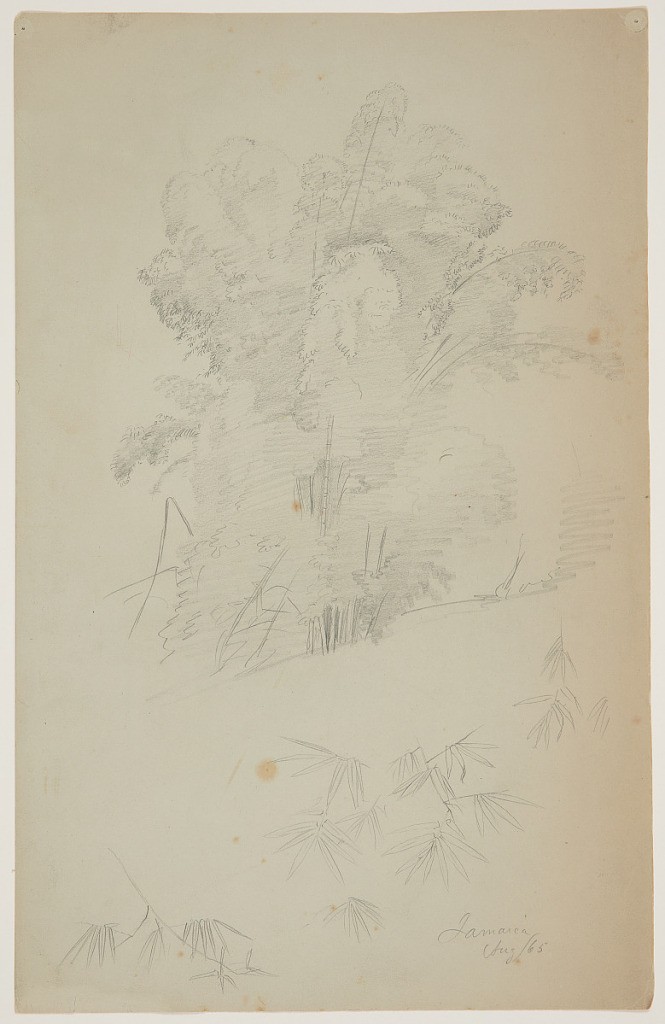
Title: Bamboo Grove, Jamaica
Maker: Frederic Edwin Church, American, 1826–1900
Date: August 1865
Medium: Graphite on gray wove paper
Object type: Drawing
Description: Botanical sketch of a grove of bamboo trees in Jamaica. At center, the tightly packed copse dominates the composition and is rendered in varying levels of precision and looseness. Several bamboo stalks visibly extend through the mass of shaded leaves. Below, multiple details of bamboo branches and leaves are visible.